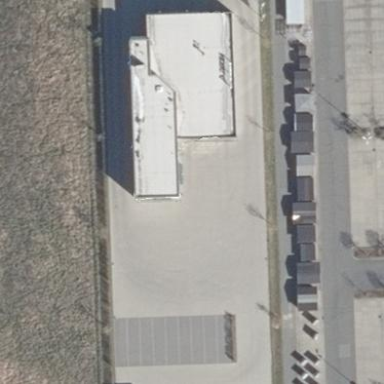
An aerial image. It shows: Vehicle inspection facility.